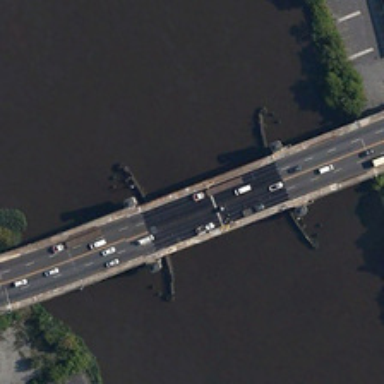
There is a bridge over the river .